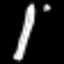
Label: pencil